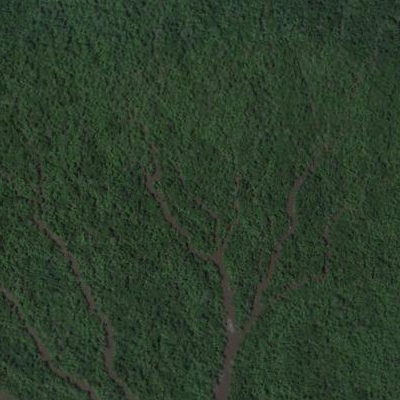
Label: eForest